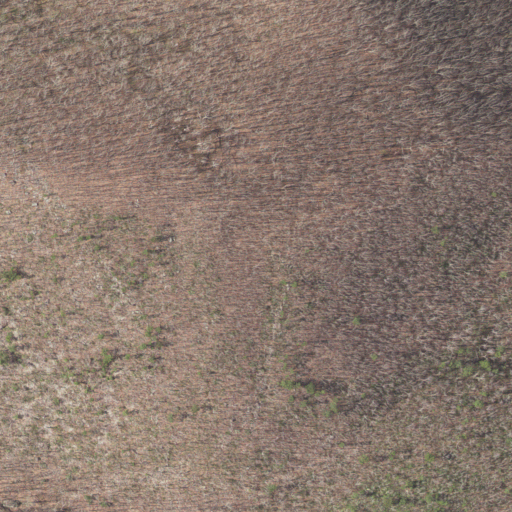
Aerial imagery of mountain in Virginia named Toms Knob containing deciduous forest and mixed forest